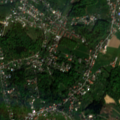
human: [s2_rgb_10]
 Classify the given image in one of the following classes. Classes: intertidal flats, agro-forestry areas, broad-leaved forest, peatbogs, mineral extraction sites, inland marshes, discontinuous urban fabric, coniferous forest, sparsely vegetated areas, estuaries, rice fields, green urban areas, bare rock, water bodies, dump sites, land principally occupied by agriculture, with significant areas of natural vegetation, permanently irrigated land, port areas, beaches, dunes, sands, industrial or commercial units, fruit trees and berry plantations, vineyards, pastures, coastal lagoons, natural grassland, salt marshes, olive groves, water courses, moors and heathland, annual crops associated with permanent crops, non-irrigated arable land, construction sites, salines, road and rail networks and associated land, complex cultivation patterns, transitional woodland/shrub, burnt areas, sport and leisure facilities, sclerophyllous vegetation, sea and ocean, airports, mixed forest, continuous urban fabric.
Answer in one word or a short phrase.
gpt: discontinuous urban fabric, land principally occupied by agriculture, with significant areas of natural vegetation, broad-leaved forest